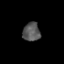
Tissue: prostate
Cell type: NK cells
Senescence score: 0.7122
Nuclear area (px): 319
Mean DAPI intensity: 86.304